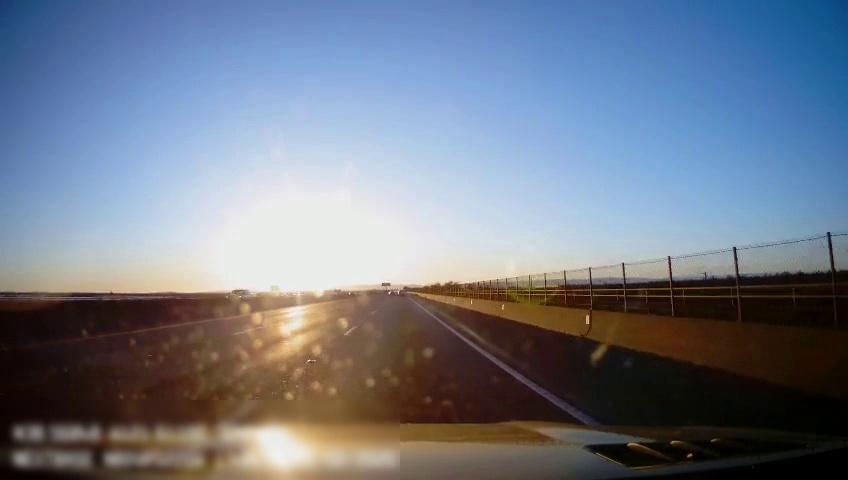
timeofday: Day
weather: Sunny
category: Drivable Space
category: Vehicles | Truck
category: Lanes | Alternate Lane
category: Lanes | Current Lane
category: Lanes | Current Lane
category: Lanes | Alternate Lane